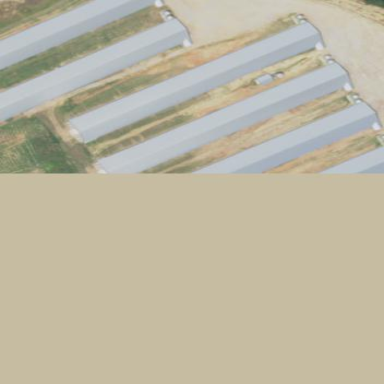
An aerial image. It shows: Farm auxiliary building.